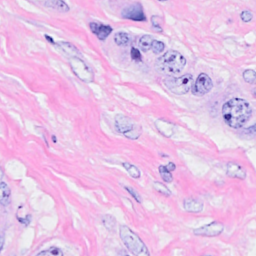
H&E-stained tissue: Breast